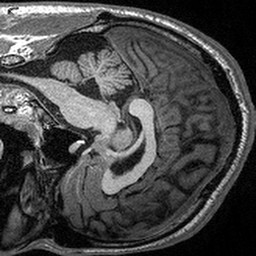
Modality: T1w
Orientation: sagittal
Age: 24
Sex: male
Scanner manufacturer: siemens
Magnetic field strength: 3 T
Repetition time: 2.3 s
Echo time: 0.00298 s